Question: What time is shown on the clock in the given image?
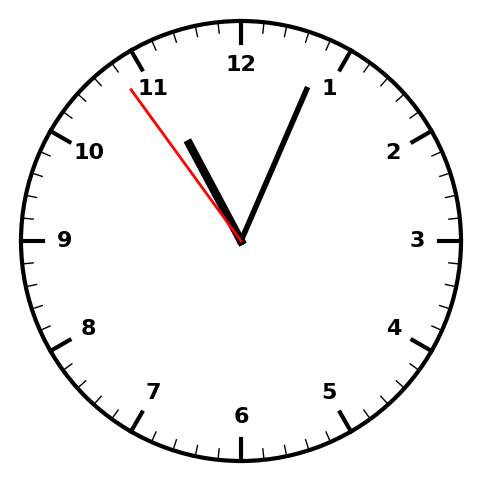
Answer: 11:03:54